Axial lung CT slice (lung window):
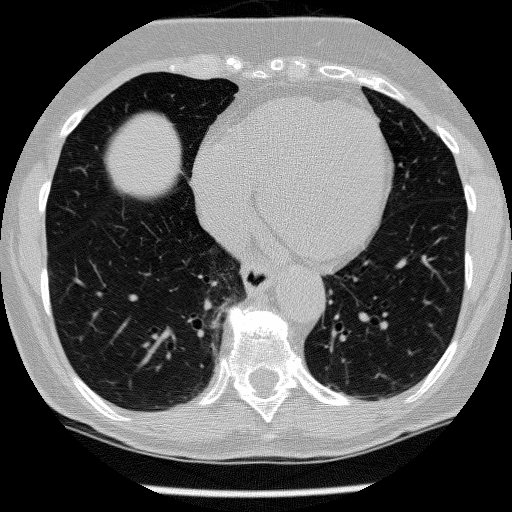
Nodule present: no